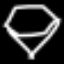
Label: diamond